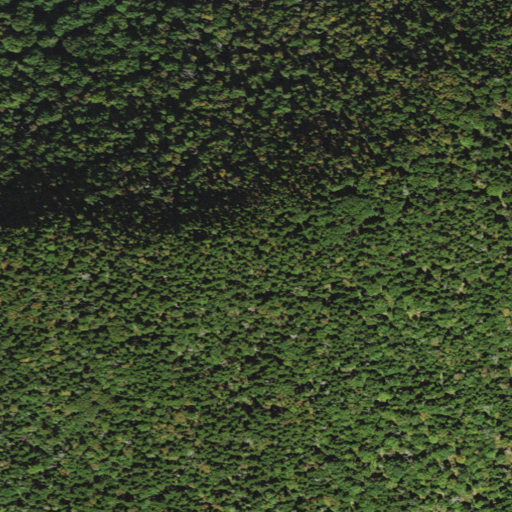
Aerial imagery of mountain in Vermont named Bear Mountain containing evergreen forest, open water, mixed forest, and deciduous forest